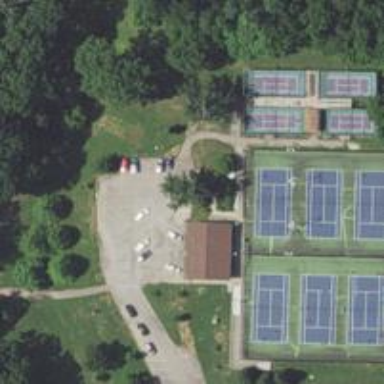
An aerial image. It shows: Sports centre featuring tennis facilities.